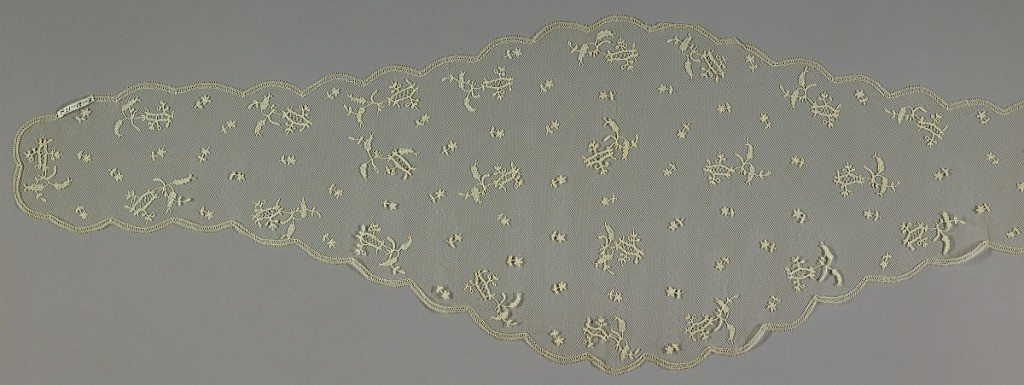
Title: Veil
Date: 19th century
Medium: linen Technique: appliqué on net, bobbin lace
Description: Detached sprays of bobbin lace with needlepoint centers (diamond filling) applied to machine-made net cut to form a veil of a long, oval shape.